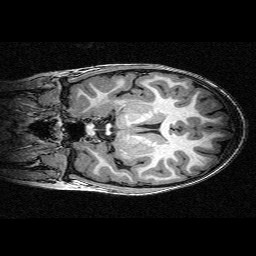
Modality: T1w
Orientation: coronal
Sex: female
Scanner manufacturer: siemens
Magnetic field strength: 3 T
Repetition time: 2.3 s
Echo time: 0.00336 s